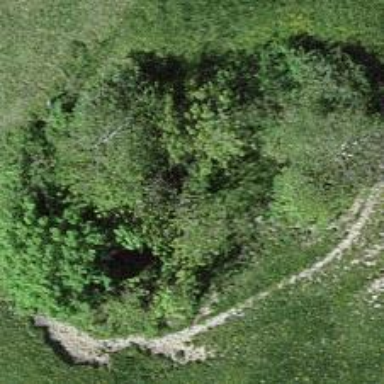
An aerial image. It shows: Sinkhole in natural setting.